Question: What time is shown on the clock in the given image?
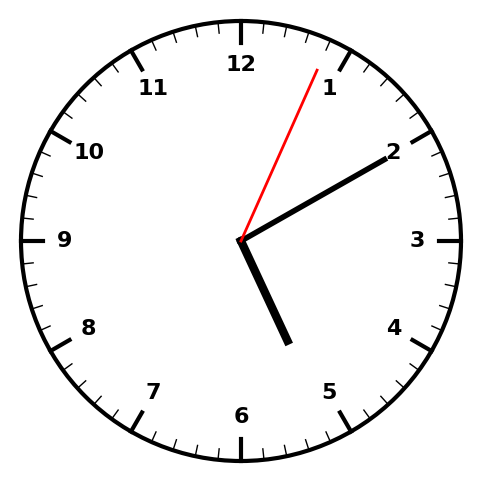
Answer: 05:10:04